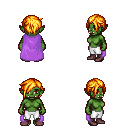
a pixel art fantasy rpg character, female body template, orc, green skin, lavender cape, white pants, light blonde pixie cut hairstyle, maroon shoes, four views (front, back, left, right), 2x2 character sprite sheet, small pixel art, hard edges, no anti-aliasing